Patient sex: M
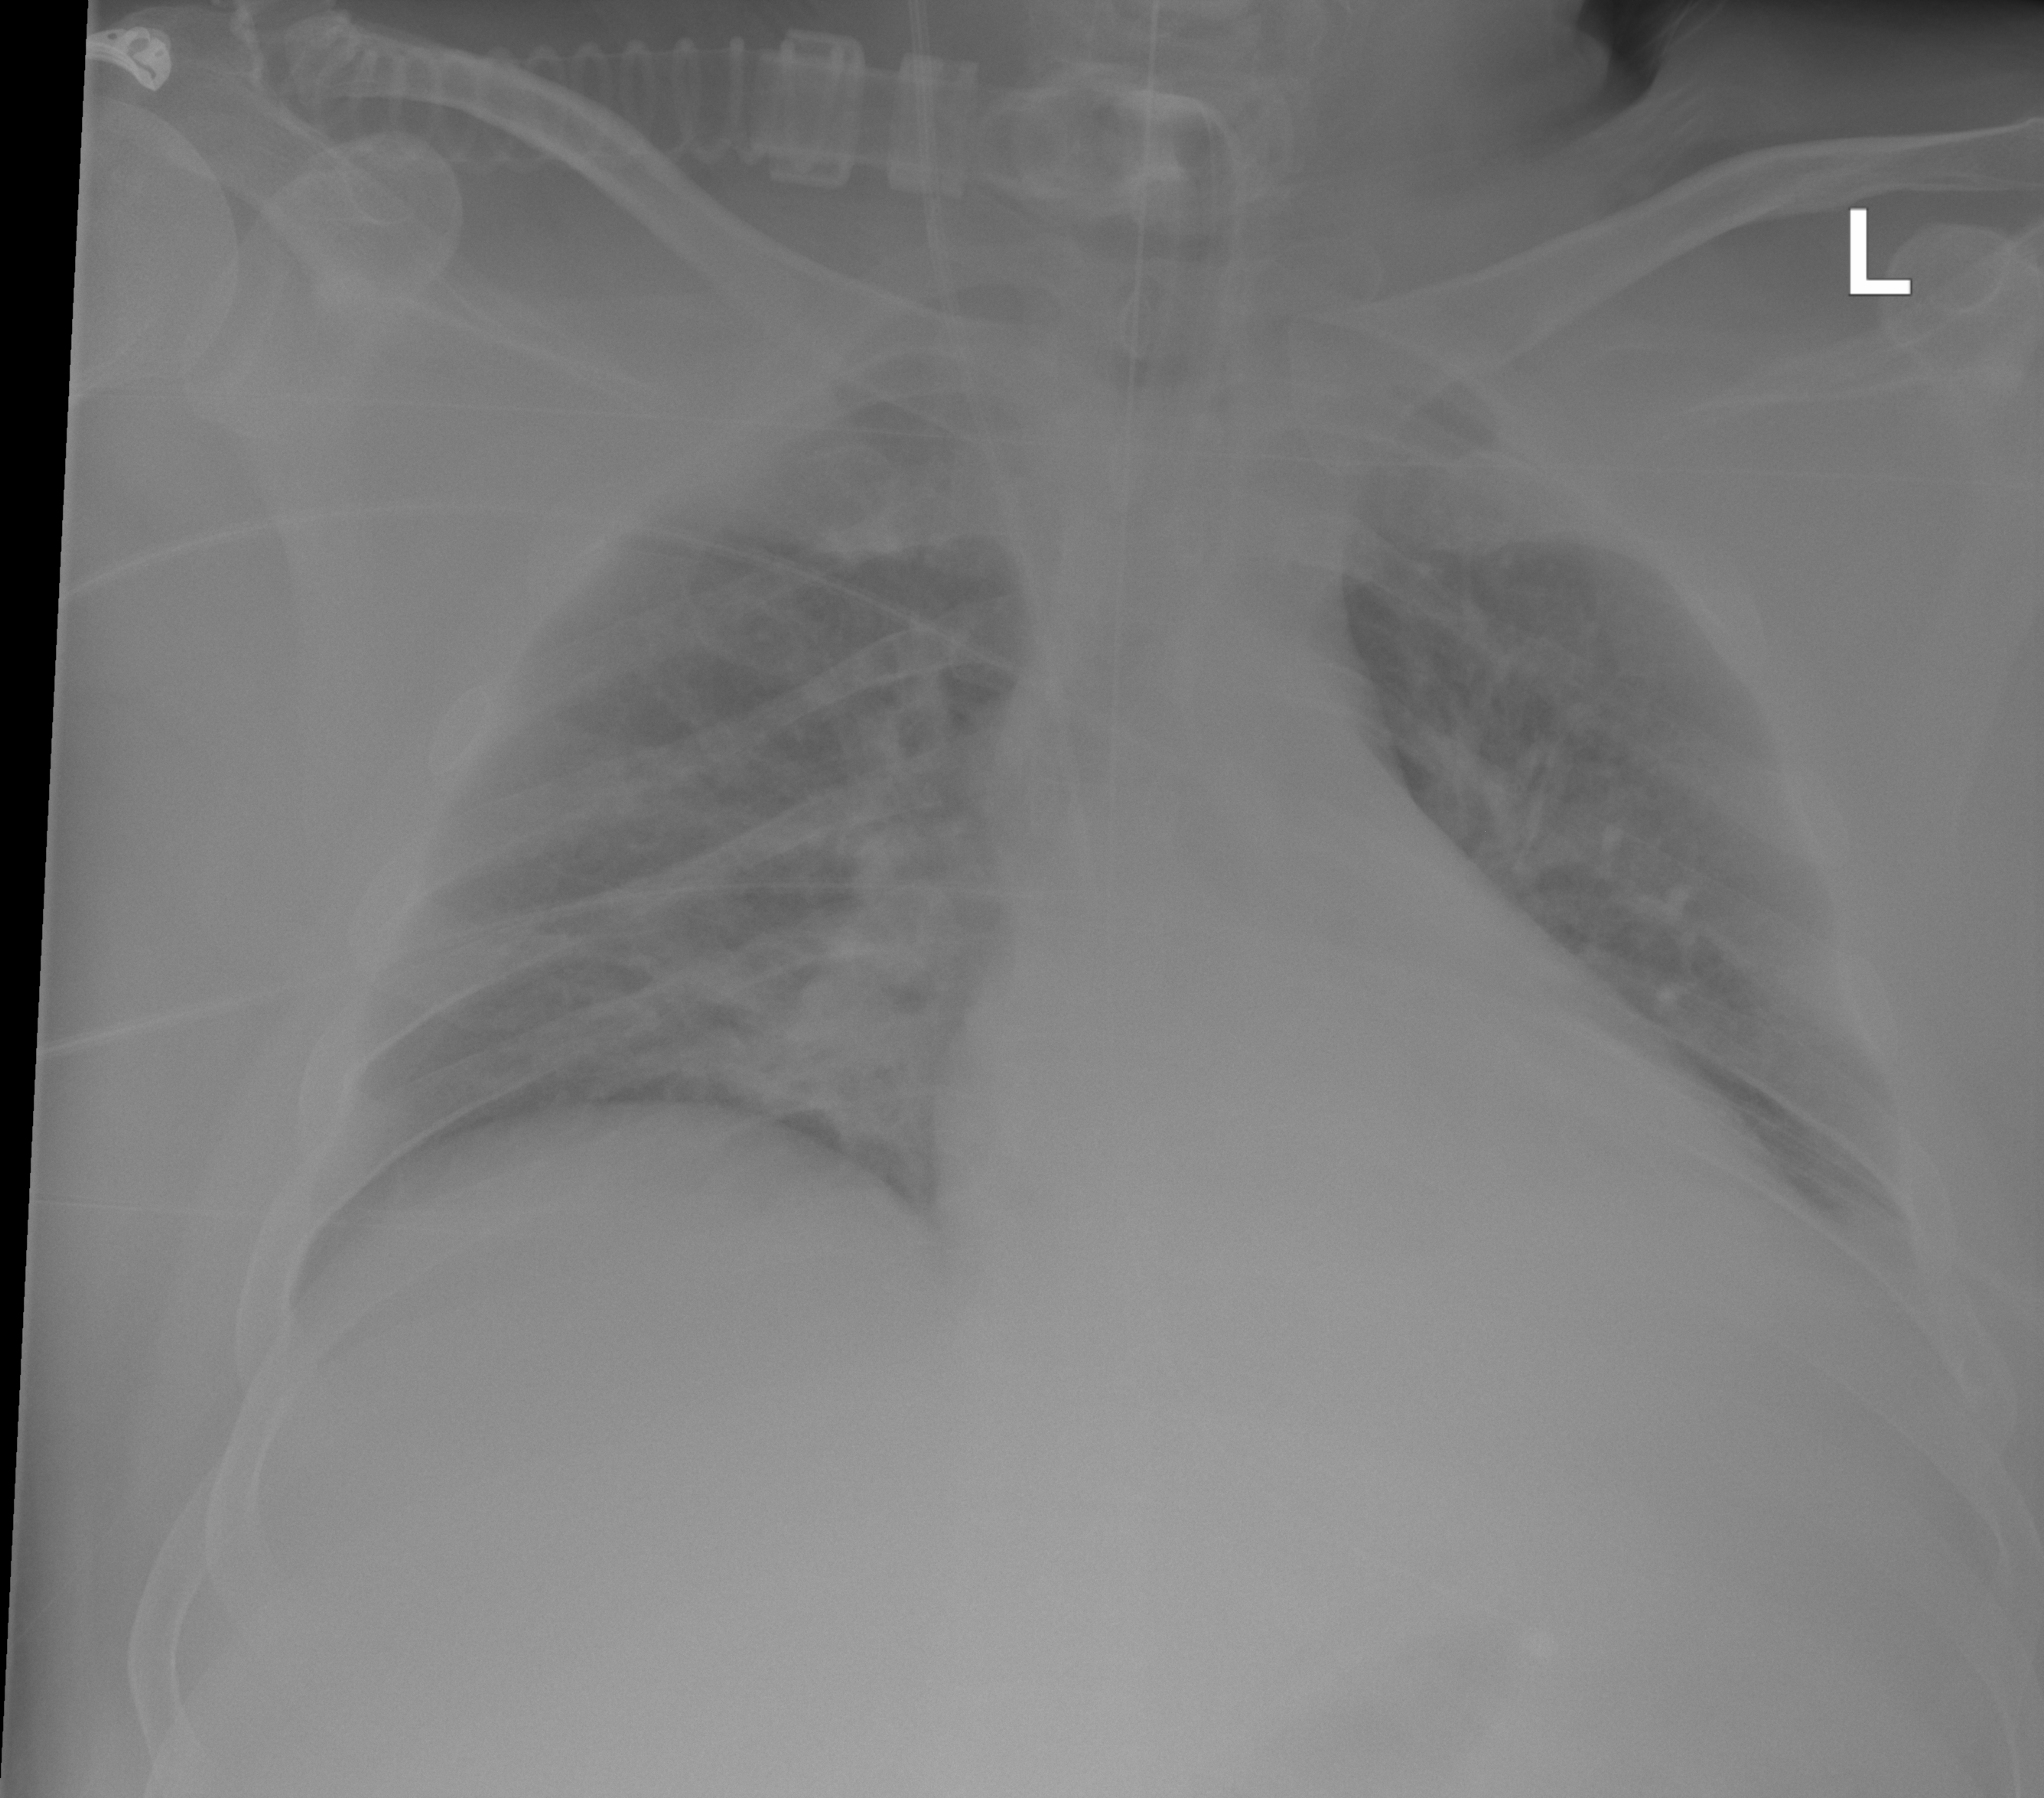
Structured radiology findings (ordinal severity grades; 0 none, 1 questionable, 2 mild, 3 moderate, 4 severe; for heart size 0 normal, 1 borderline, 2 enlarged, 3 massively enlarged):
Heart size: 2
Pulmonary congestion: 2
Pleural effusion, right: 0
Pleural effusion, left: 2
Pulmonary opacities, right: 0
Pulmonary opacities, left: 0
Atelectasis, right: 2
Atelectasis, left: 2